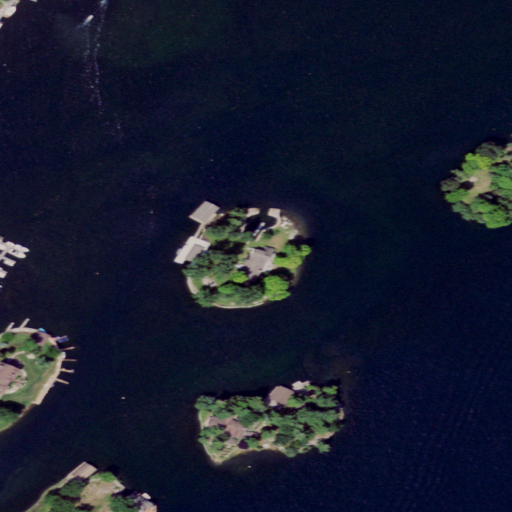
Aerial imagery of island in New York named Belle Island containing open water, low intensity development, grassland, and medium intensity development